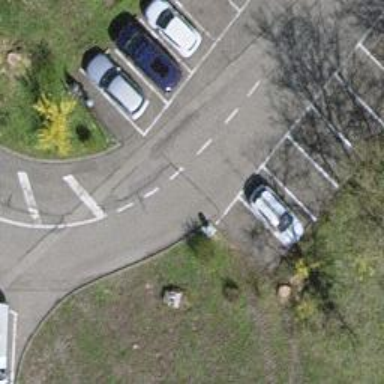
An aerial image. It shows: Road serving as parking aisle.